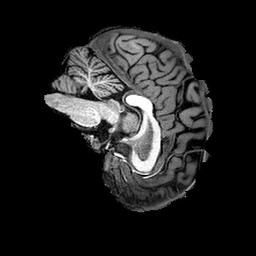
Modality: T1w
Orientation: sagittal